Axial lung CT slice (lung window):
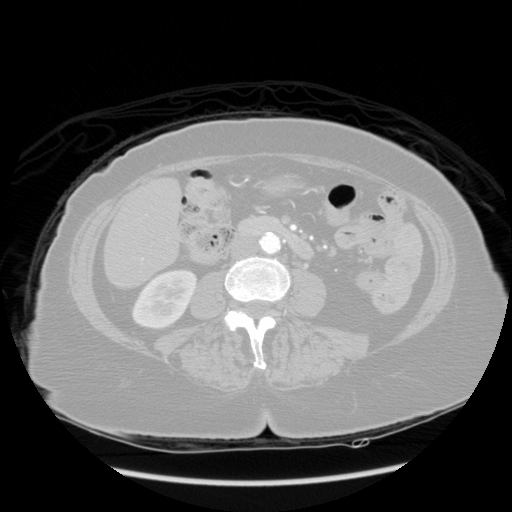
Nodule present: no